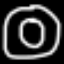
Label: donut